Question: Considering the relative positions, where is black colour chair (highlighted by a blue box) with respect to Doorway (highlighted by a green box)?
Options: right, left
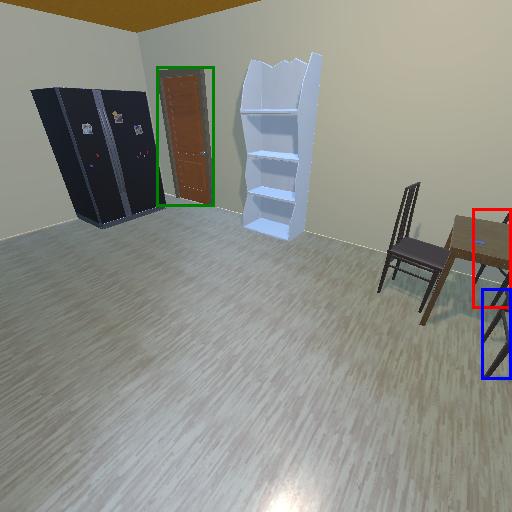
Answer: right